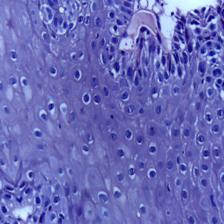
Diagnosis: Normal